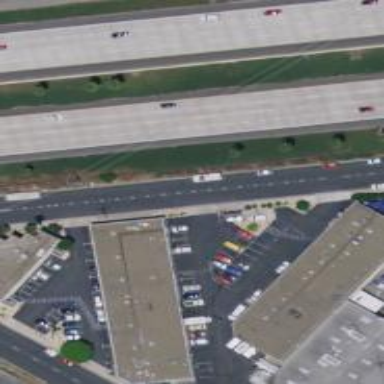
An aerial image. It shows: Commercial building categorized as industrial.